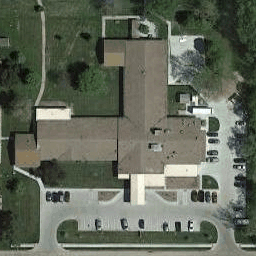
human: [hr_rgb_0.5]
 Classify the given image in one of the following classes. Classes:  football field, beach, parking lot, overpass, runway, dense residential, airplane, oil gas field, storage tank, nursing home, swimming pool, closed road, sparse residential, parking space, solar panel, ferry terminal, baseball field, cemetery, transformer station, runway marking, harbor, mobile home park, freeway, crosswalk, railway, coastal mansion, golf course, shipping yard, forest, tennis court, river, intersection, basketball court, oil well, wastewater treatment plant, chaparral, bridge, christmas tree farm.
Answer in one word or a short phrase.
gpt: nursing home